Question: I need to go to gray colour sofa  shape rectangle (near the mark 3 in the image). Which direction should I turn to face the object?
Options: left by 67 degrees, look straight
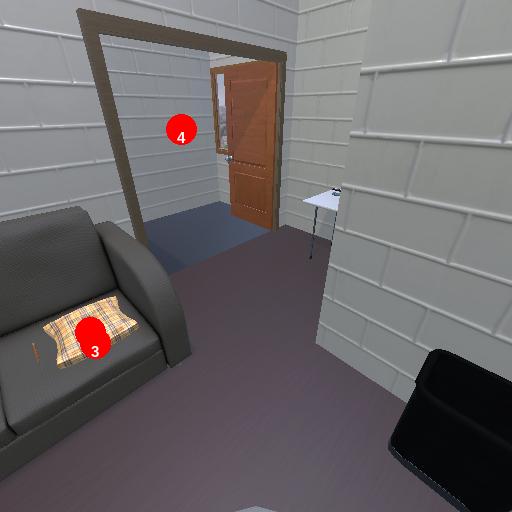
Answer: left by 67 degrees